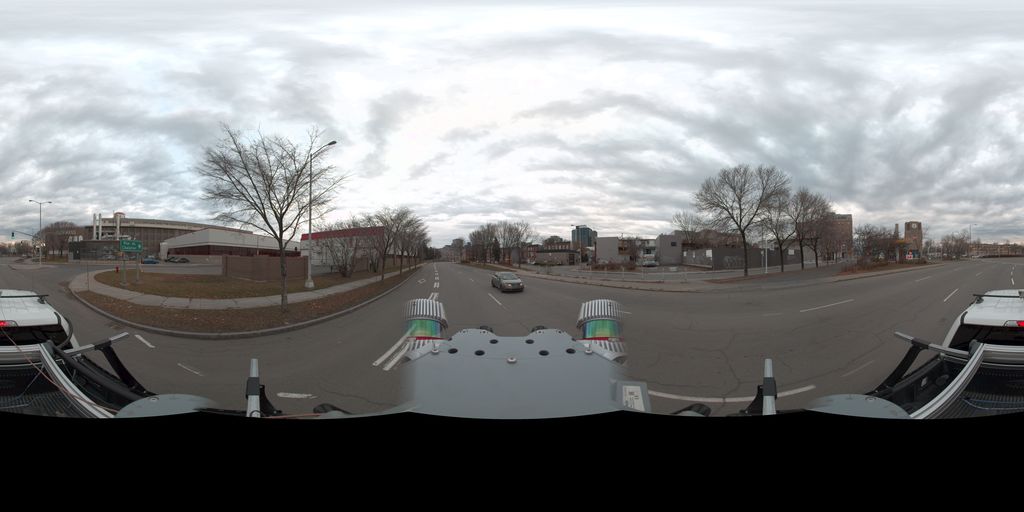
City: quebec_city